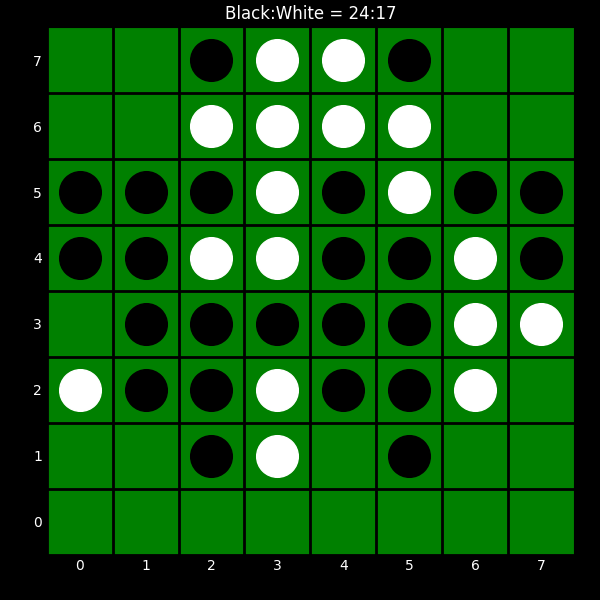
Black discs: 24
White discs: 17